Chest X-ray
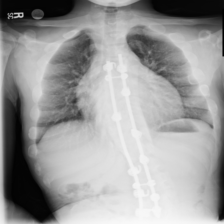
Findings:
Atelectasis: negative
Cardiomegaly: negative
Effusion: negative
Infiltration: negative
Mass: negative
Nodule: negative
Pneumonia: negative
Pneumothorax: negative
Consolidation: negative
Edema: negative
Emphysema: negative
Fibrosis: negative
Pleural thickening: positive
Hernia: negative